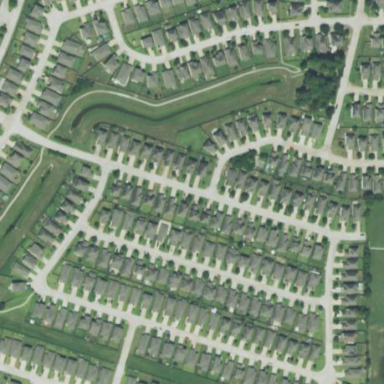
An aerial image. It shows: Residential neighbourhood.